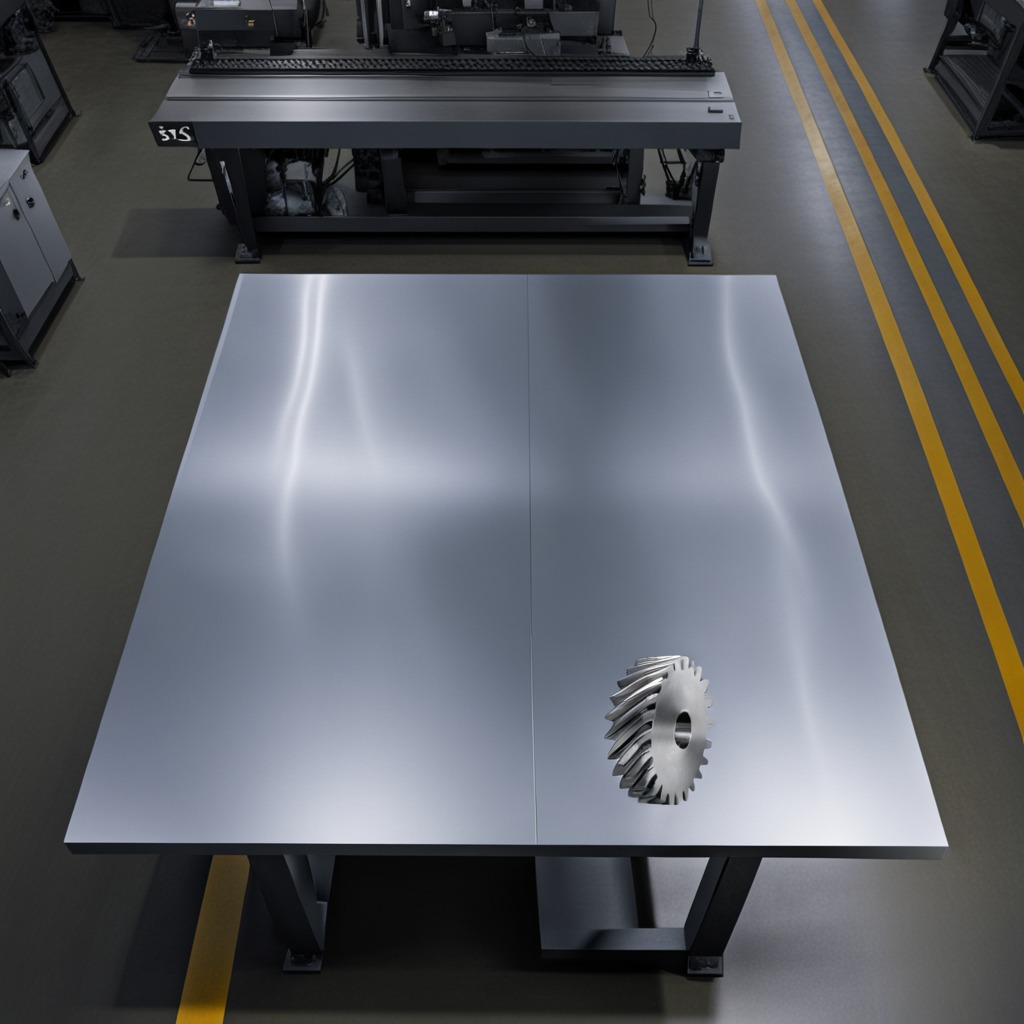
A steel gear with teeth is lying on the tabletop in the basement.